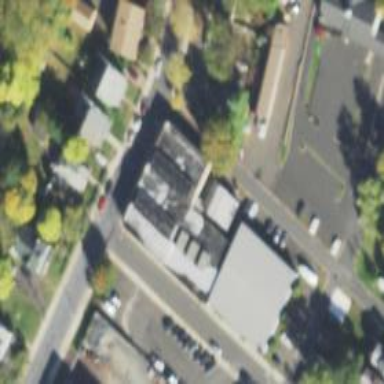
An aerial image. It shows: Building.